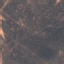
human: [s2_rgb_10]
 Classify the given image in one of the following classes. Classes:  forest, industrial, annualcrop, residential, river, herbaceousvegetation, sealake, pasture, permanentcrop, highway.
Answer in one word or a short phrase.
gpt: HerbaceousVegetation